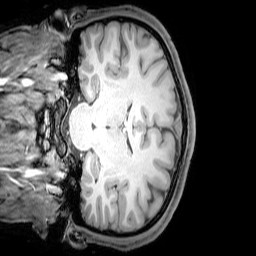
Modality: T1w
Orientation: coronal
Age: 20
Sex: male
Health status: healthy
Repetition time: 0.081 s
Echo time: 0.037 s